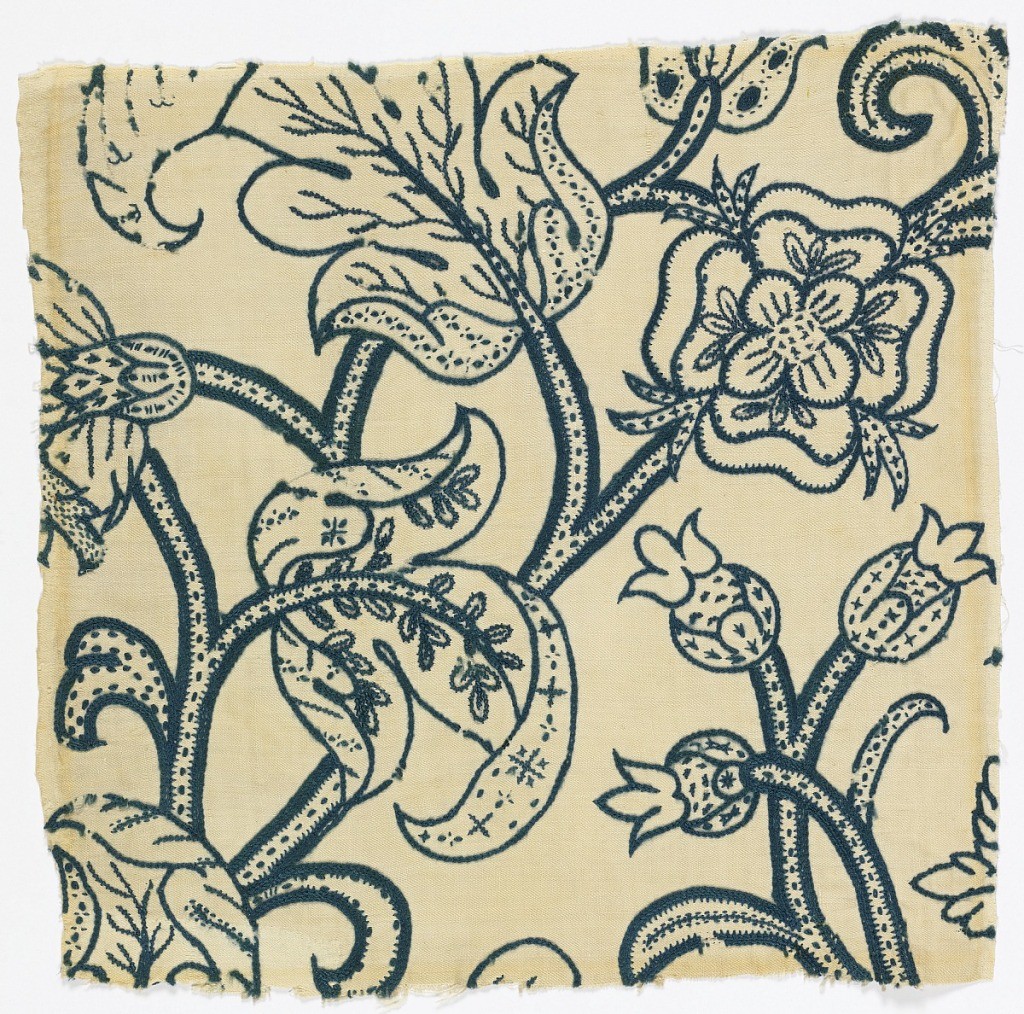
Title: Textile
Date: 1600–1650
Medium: wool on cotton and linen ground Technique: crewel wool embroidery on twill weave
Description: Square section of massive design of broad twining dotted stems with heavy curling decorated leaves and large flower-heads including the Tudor rose. In greenish-blue wool on ground of undyed cotton and linen twill. Dye said to be wood.